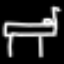
Label: bed